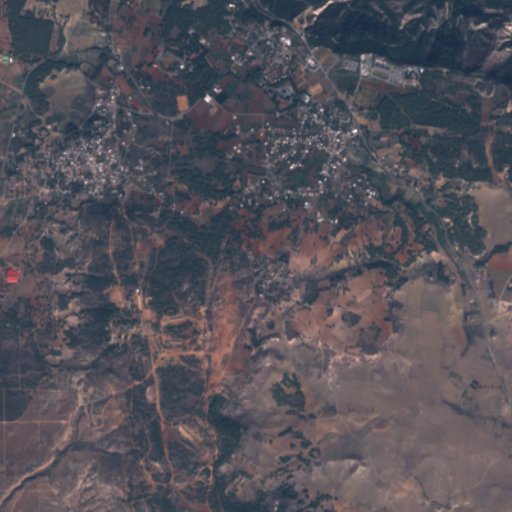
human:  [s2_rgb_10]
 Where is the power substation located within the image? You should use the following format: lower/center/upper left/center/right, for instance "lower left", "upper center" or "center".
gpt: The power substation is located in the upper right of the image.
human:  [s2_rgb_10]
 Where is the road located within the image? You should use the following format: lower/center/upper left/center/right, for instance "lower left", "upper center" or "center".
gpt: There is no road in the image.